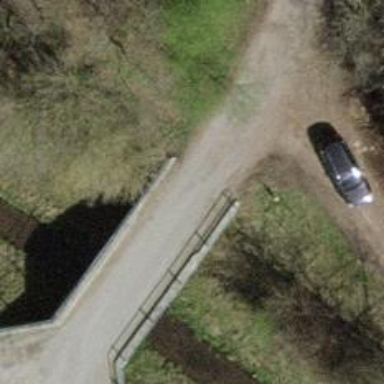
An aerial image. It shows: Concrete track on bridge with top-grade surface.